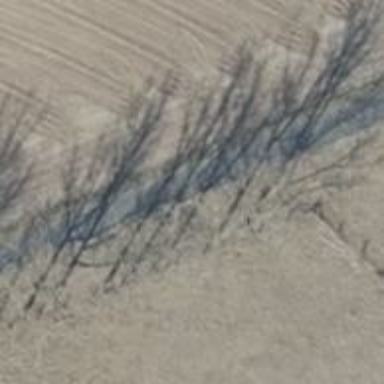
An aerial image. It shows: Row of deciduous broadleaved trees.